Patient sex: M
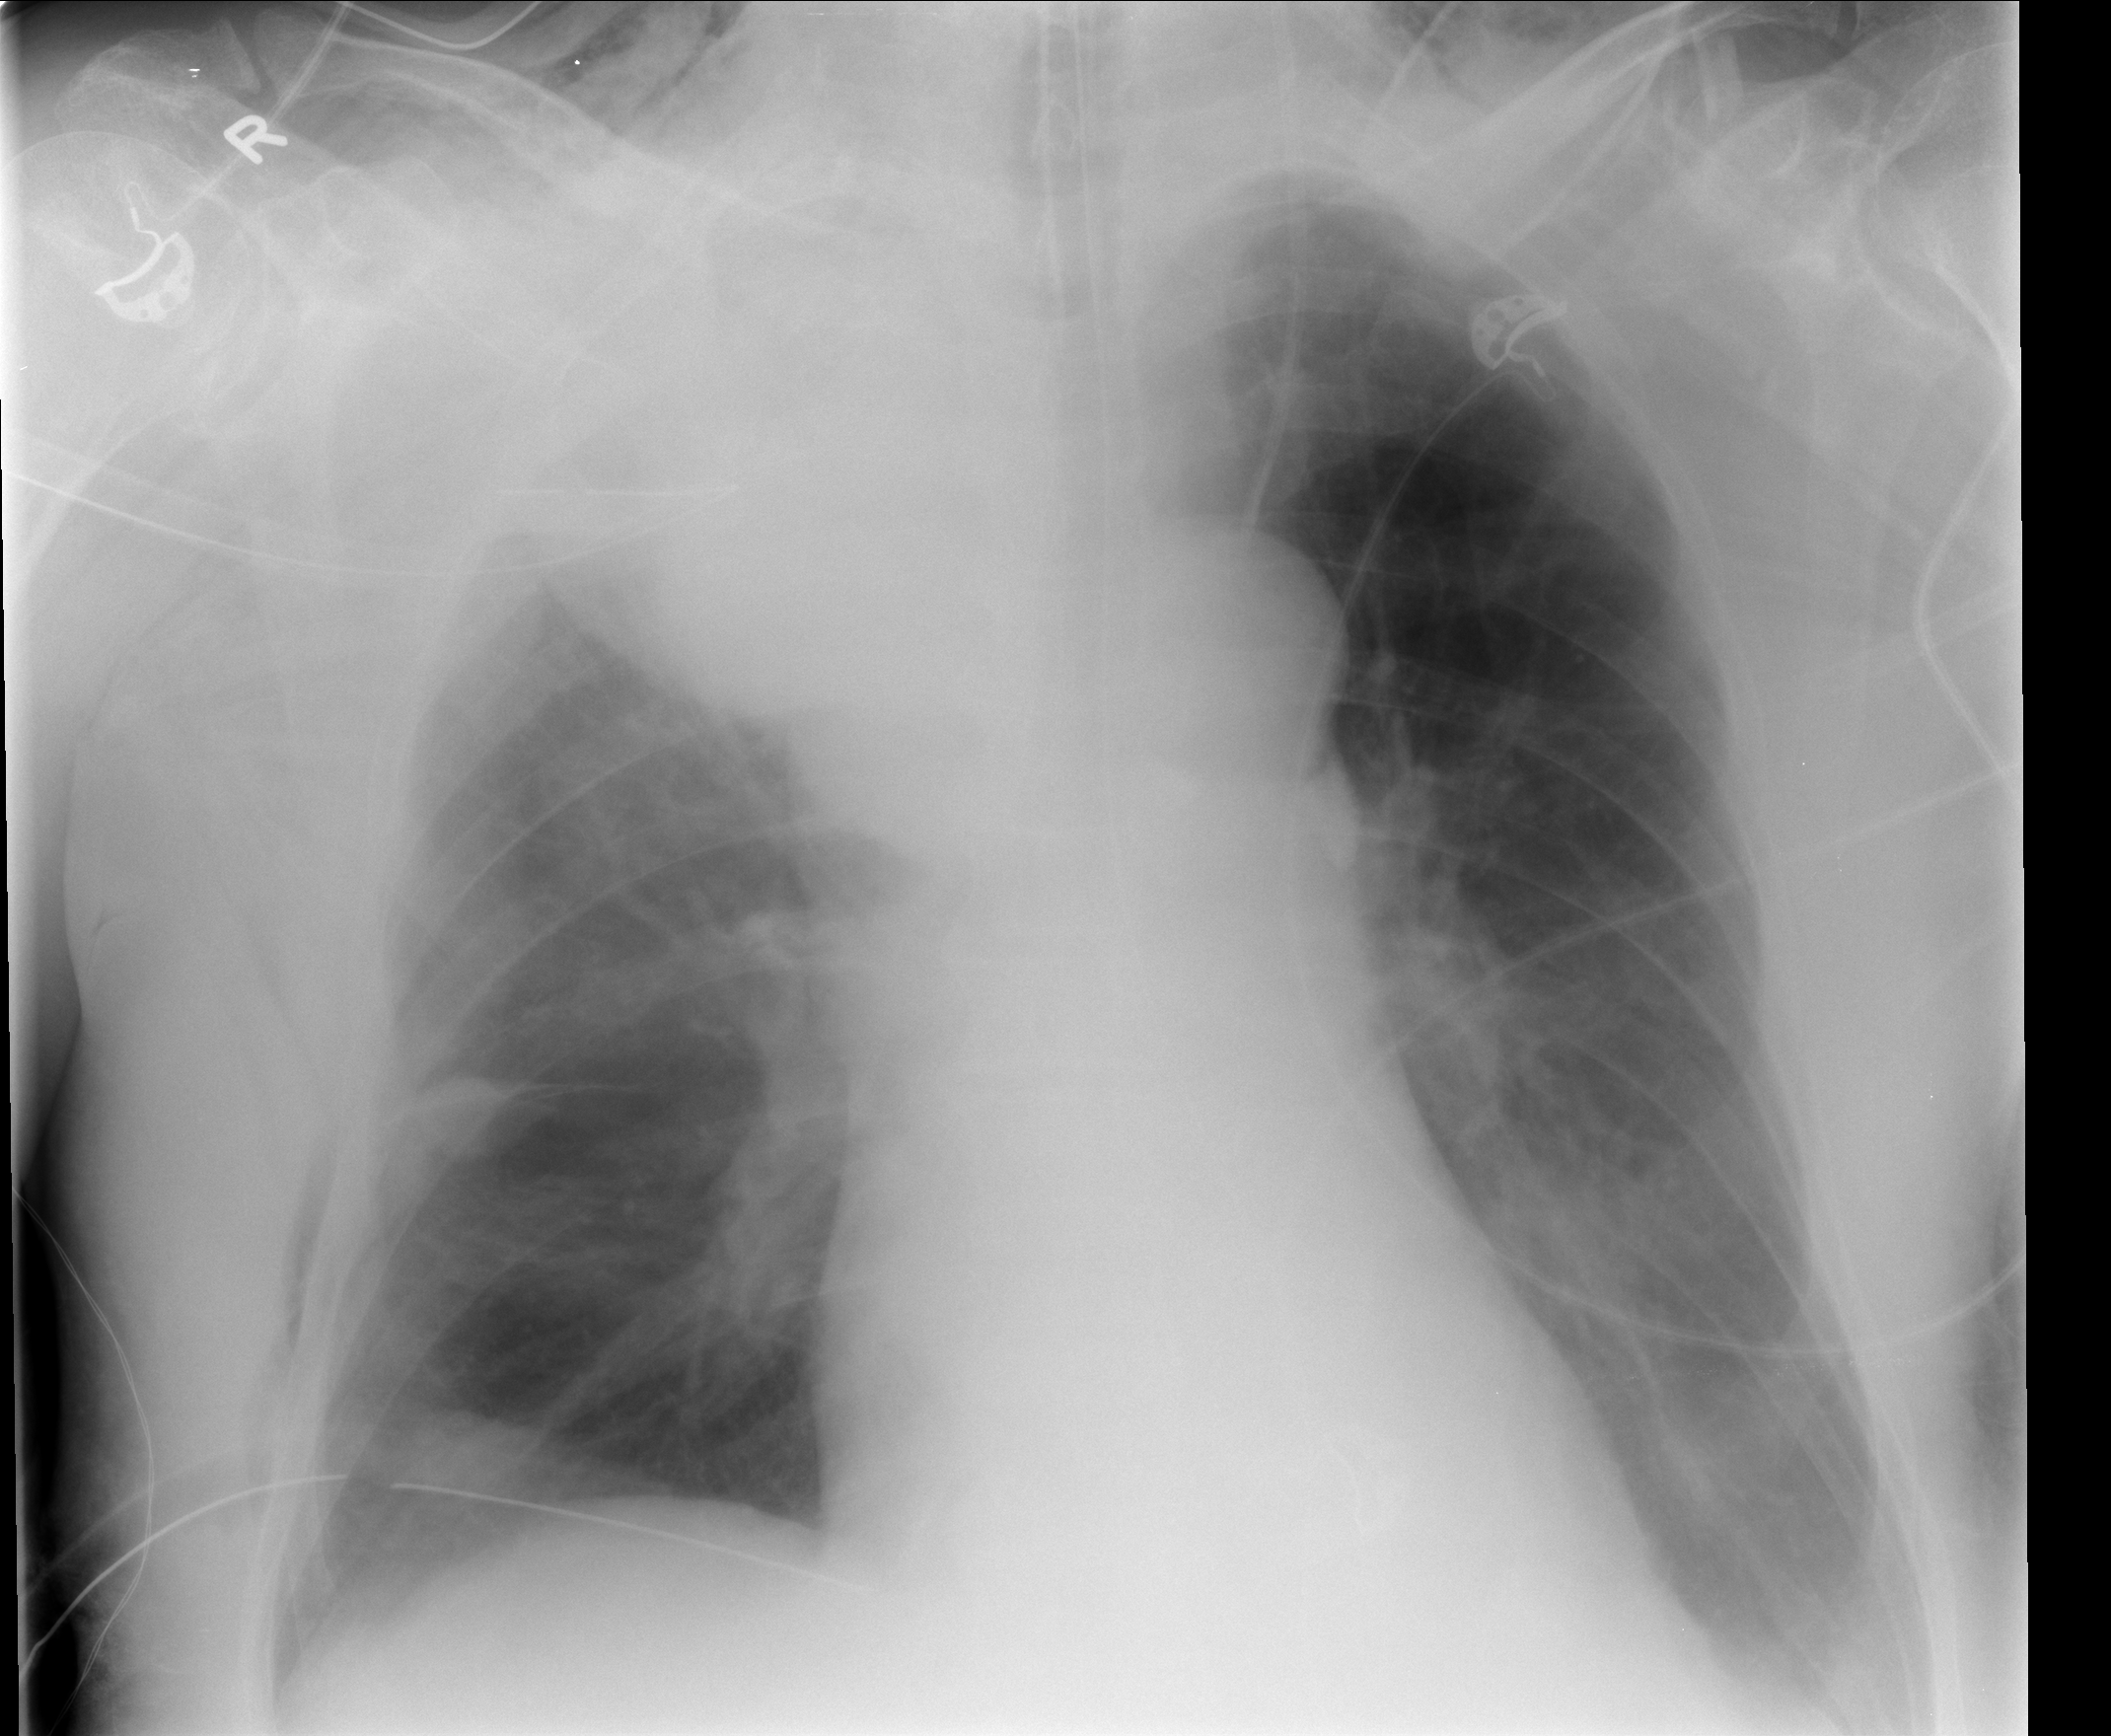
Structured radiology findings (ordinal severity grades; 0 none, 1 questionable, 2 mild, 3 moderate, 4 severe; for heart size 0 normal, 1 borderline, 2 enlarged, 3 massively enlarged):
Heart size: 0
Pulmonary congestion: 0
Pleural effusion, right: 2
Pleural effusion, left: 1
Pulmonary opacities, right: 1
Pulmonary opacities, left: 0
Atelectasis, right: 2
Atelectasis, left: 2